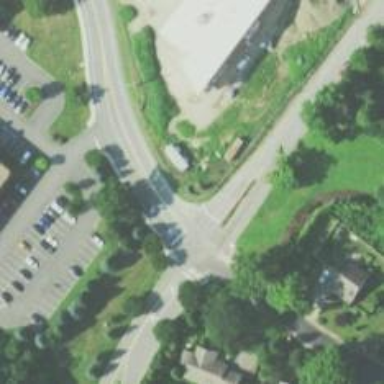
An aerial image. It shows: Road with stop sign.